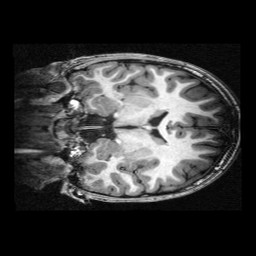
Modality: T1w
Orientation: coronal
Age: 10
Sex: female
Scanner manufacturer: siemens
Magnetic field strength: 3 T
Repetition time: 2.3 s
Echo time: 0.00336 s